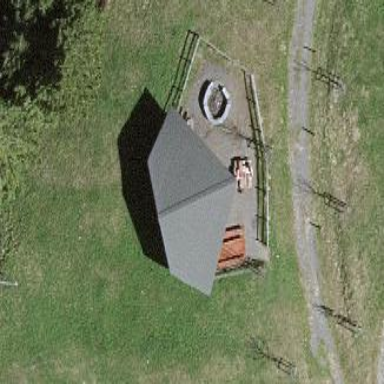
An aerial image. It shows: Shelter with picnic shelter type on building roof.